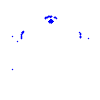
Particle: electron